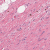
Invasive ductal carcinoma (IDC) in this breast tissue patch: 0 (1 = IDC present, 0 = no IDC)